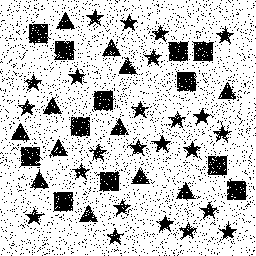
Squares: 12
Triangles: 12
Stars: 24
Total shapes: 48